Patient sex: F
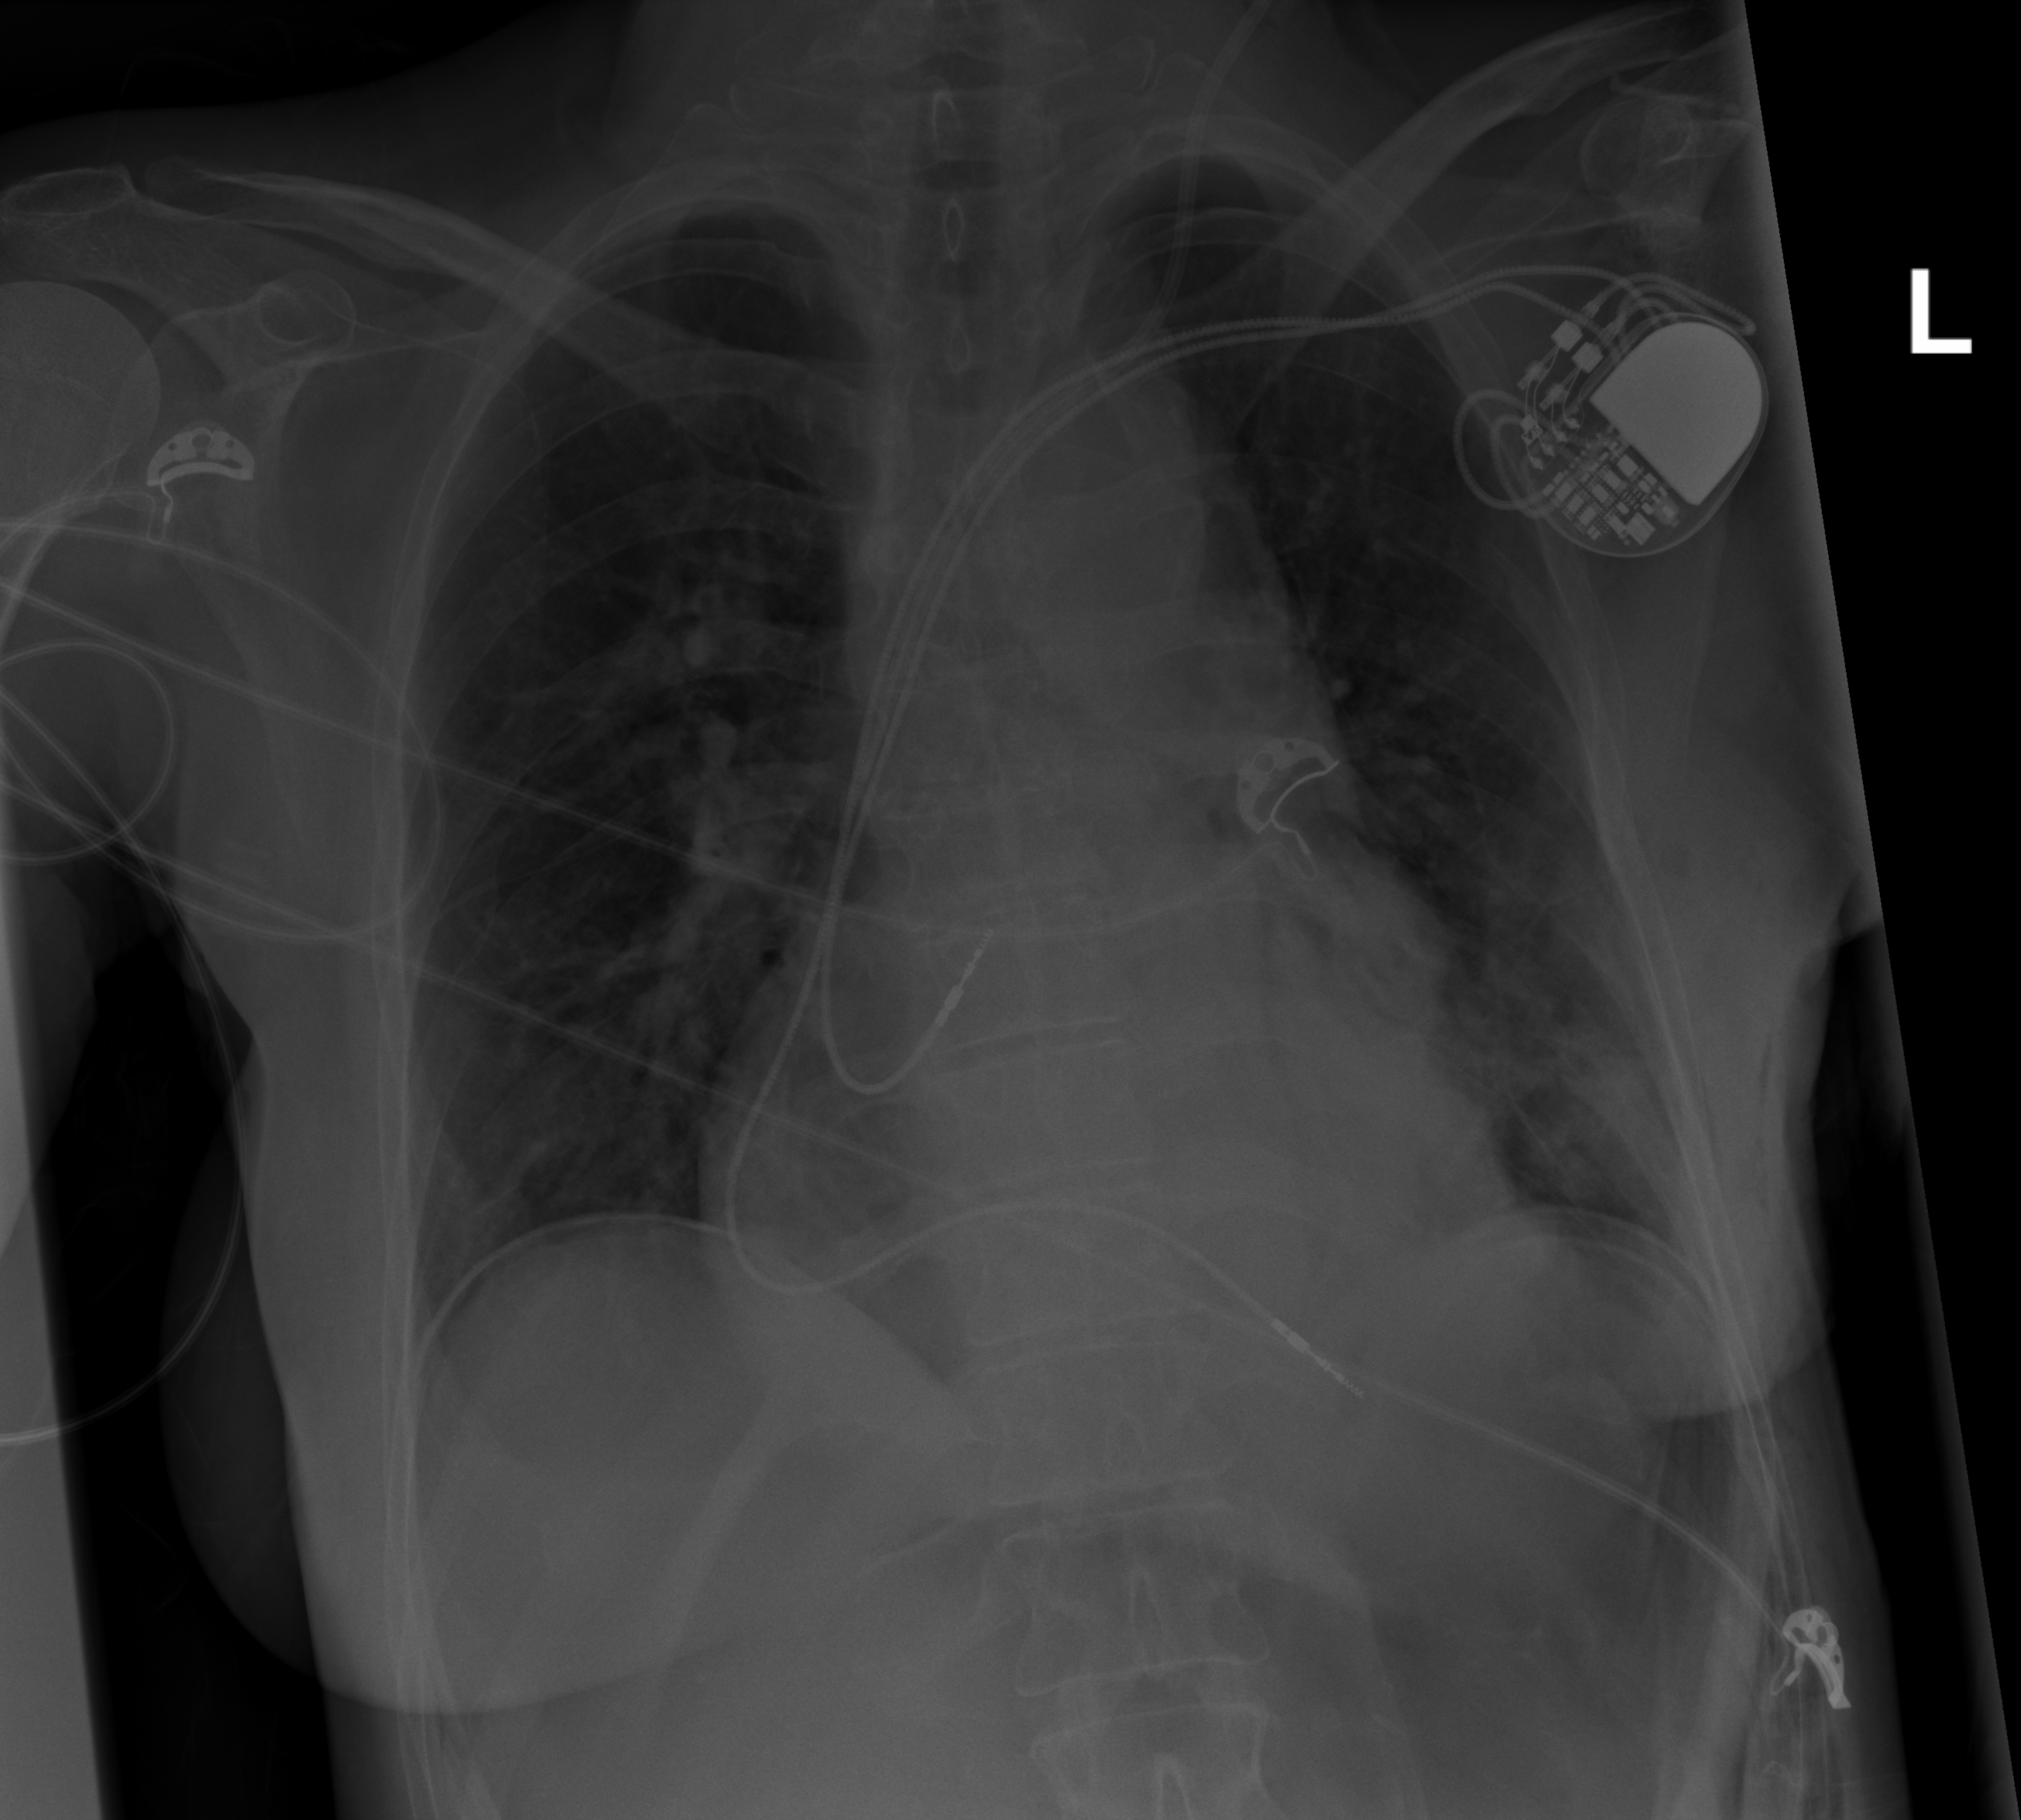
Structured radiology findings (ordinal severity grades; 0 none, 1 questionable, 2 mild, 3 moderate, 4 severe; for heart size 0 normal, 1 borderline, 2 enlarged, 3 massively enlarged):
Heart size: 2
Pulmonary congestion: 0
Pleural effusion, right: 0
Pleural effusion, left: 0
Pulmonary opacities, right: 2
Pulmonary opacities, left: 2
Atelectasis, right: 2
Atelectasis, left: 2